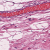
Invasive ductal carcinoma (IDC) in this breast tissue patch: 0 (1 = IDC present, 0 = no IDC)